Field crop: tomato
Growth stage: 1
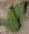
Species: solanum